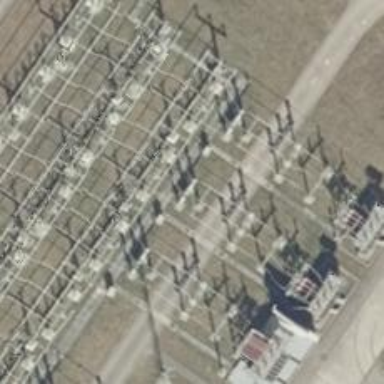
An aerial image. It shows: Outdoor switch with 3 cables.